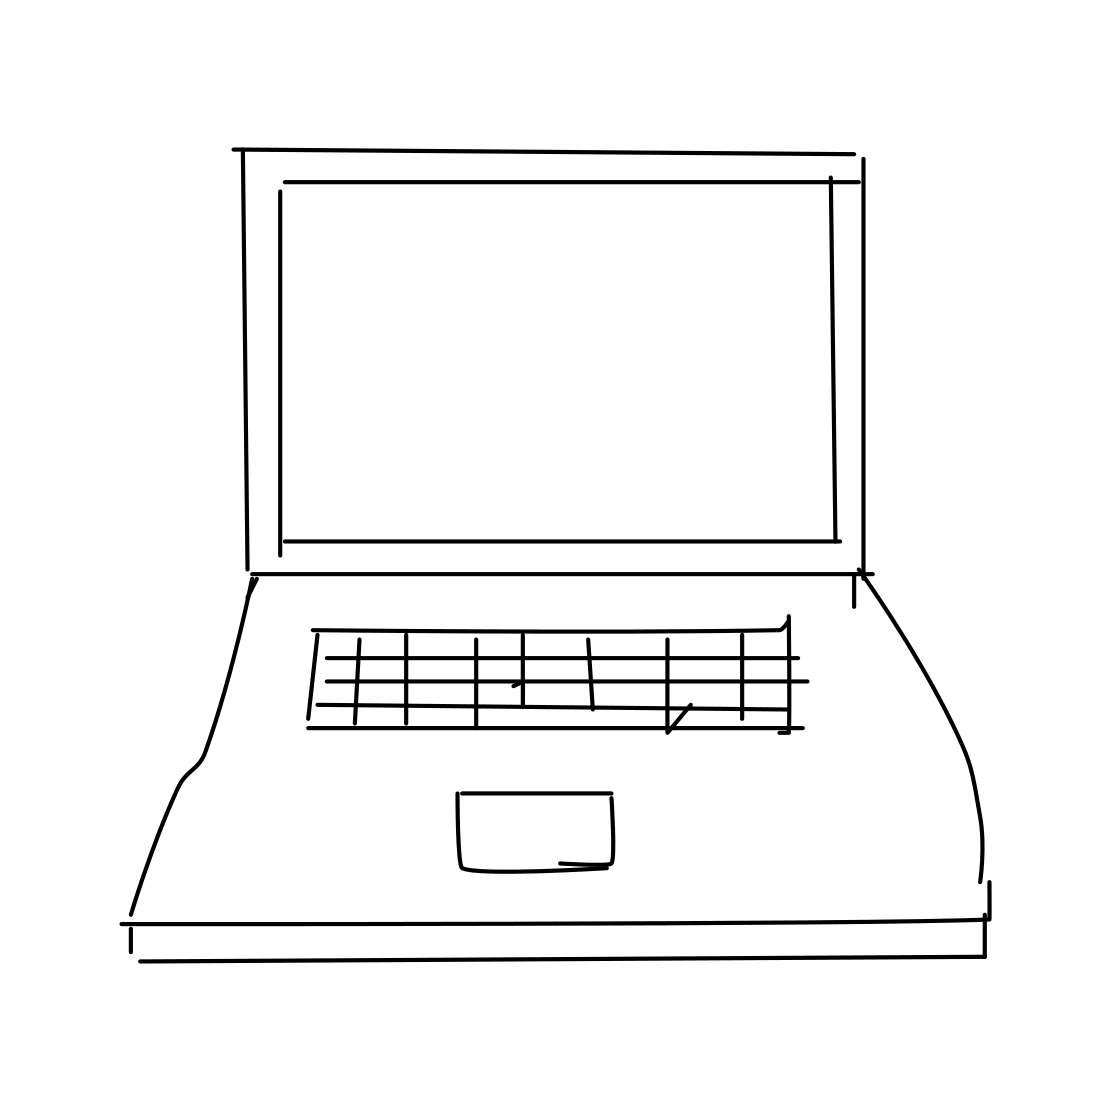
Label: laptop